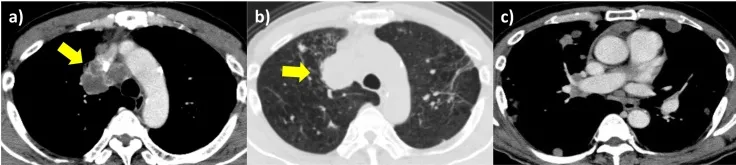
Chest computed tomography obtained on admission showing a-. A right upper lobe tumor with enlarged mediastinal lymph nodes (arrow), tumors in the bilateral lung fields.
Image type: radiology (ct)